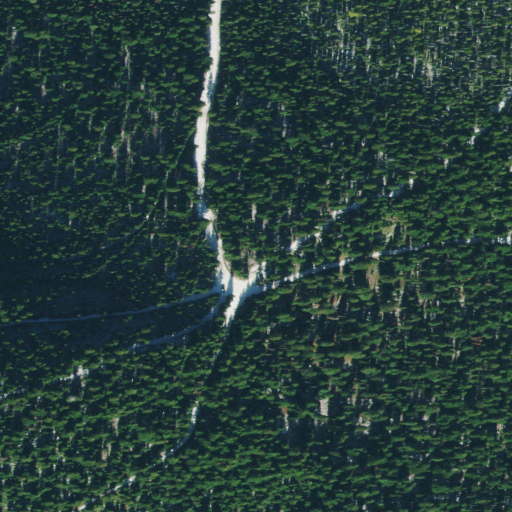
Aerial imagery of gap in Montana named Freezeout Pass containing only evergreen forest